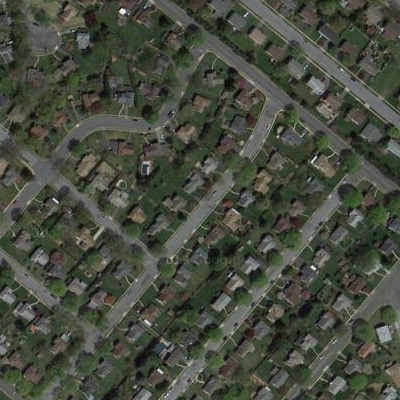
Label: Resident